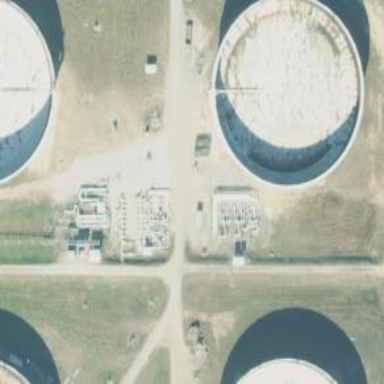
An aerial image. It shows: Storage tank building.